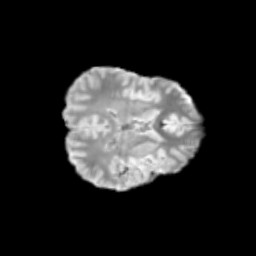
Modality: T2w
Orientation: axial
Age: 11
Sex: female
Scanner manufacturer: siemens
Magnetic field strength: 3 T
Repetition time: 3.8 s
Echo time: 0.07 s